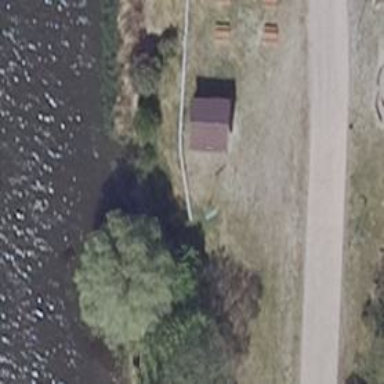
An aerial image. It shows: Picnic shelter designed for outdoor gatherings.